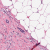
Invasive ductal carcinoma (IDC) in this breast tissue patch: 0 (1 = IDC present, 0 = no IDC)